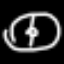
Label: clock